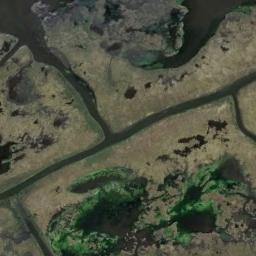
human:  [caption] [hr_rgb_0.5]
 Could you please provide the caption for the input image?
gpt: There are two lakes of similar size in this wetland .

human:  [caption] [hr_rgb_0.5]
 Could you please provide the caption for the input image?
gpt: The wetland consists of bare land, Green plants, Dry plants and water .

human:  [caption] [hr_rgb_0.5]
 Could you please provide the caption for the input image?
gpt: There are a few brown bare lands in the river in a wetland with sparse green plants on the bare lands .

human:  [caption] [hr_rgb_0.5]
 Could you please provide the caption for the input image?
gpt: There are many different shapes of water around the wetlands .

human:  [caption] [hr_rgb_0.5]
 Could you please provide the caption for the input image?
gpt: There are some bare land and water areas on the wetland .